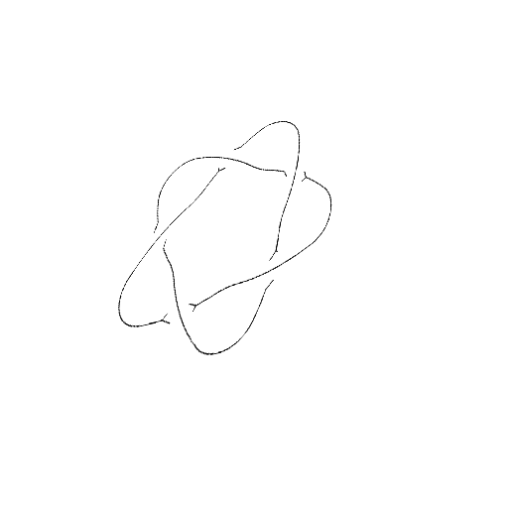
Crossing number: 5